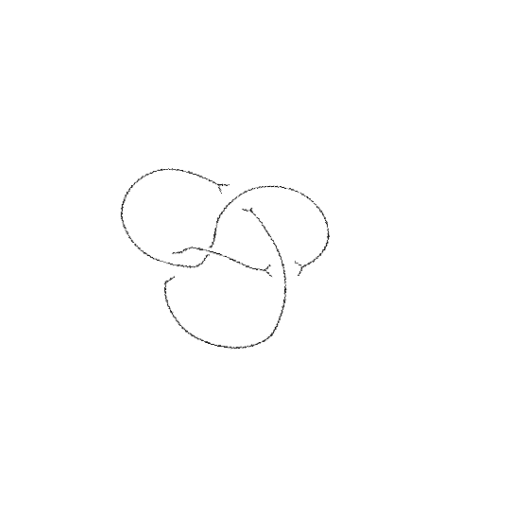
Crossing number: 4